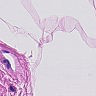
Metastatic tissue present: no